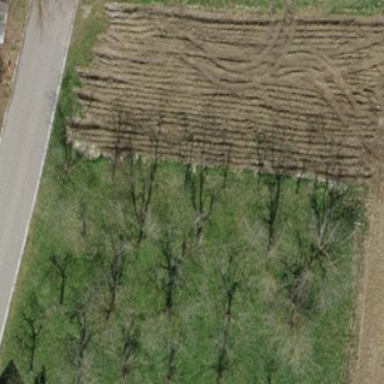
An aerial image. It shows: Orchard.